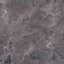
Label: HerbaceousVegetation